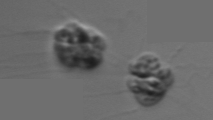
Label: Leptocylindrus_mediterraneus